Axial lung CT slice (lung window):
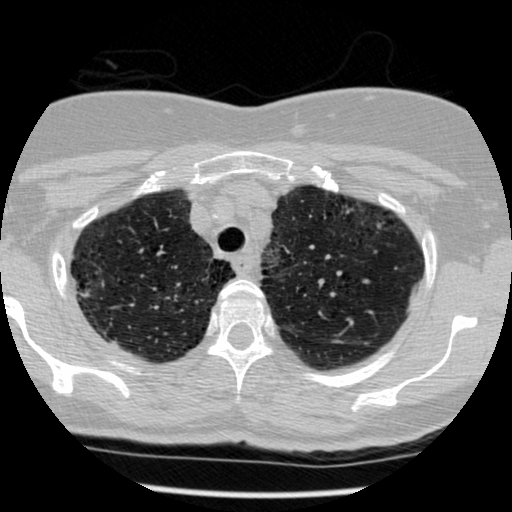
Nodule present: yes
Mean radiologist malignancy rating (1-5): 2